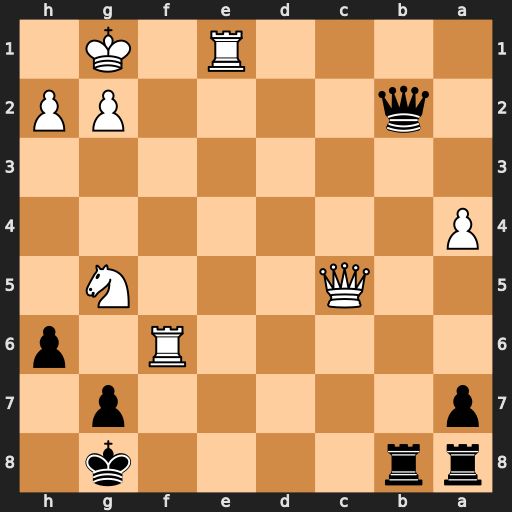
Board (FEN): rr4k1/p5p1/5R1p/2Q3N1/P7/8/1q4PP/4R1K1
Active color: b
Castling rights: -
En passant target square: -
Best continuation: Qxf6 Qd5+ Kh8 Nf7+ Kh7